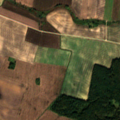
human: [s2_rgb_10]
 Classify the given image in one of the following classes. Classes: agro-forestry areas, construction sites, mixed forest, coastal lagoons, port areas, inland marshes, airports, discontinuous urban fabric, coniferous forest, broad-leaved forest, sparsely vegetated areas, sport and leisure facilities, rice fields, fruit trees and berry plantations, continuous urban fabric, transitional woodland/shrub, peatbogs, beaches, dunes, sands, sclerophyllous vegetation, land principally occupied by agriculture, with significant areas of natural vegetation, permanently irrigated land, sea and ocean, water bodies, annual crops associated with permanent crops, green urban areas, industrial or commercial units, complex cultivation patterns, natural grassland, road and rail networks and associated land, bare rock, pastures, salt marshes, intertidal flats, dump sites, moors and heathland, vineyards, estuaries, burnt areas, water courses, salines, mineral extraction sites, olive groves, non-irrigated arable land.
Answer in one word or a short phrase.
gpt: non-irrigated arable land, broad-leaved forest